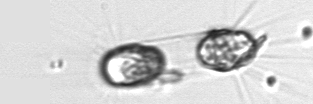
Label: Corethron_hystrix